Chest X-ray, PA view. Patient: 19 years old, sex M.
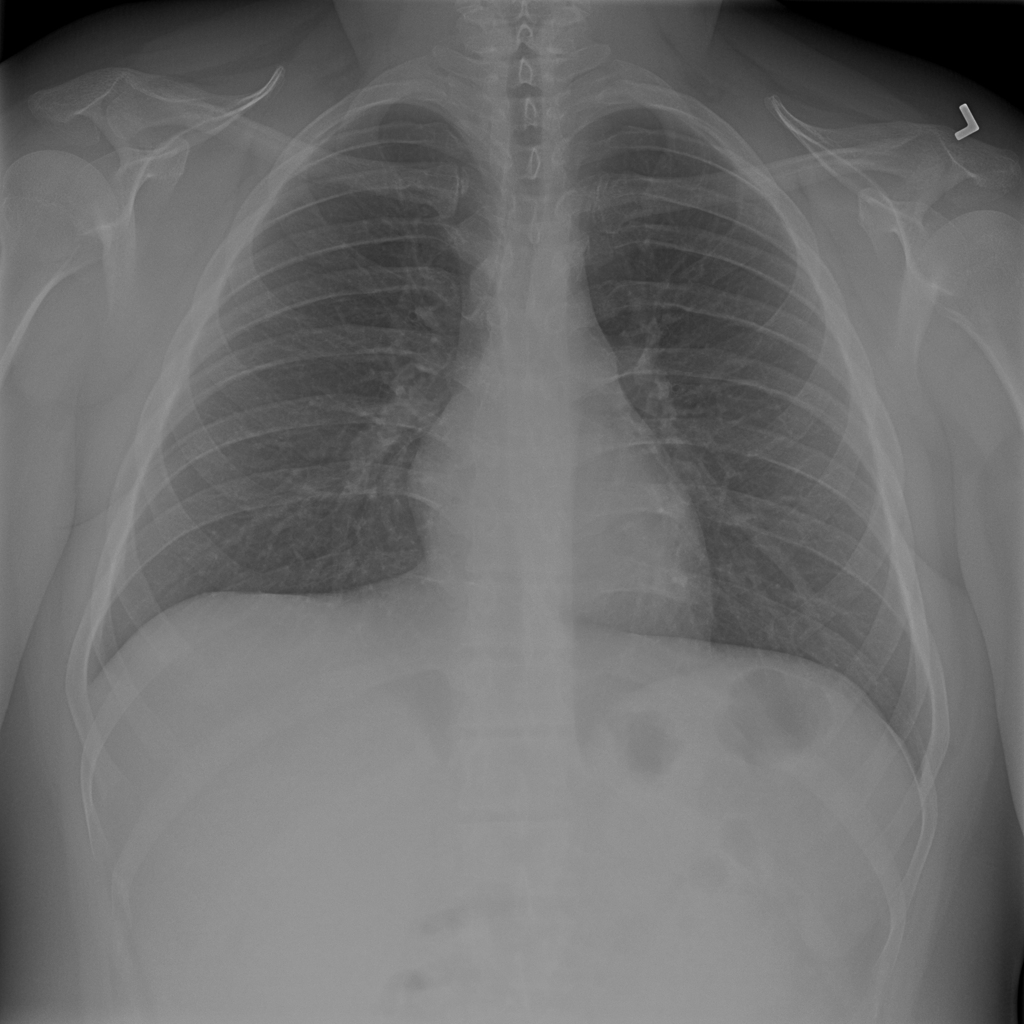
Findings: No Finding